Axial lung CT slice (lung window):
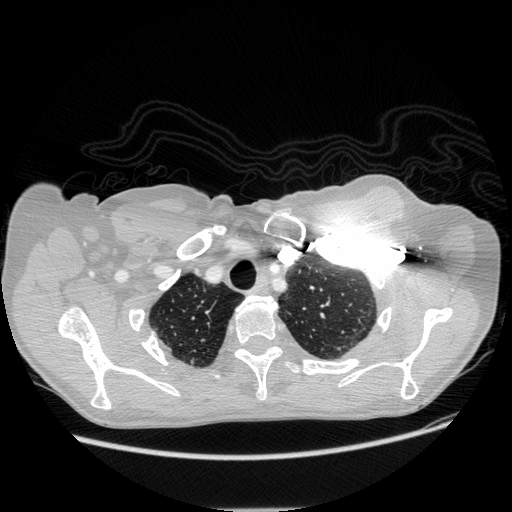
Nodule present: no